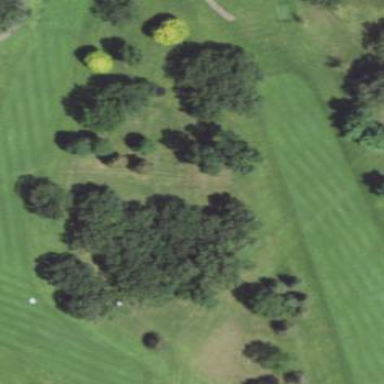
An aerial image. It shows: Area with grass used as rough in golf course.